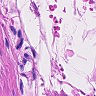
Metastatic tissue present: no